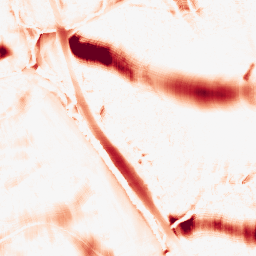
Category: morphological
Decomposition family: morphological_ellipse
Decomposition parameters: operation: opening
width: 50
height: 30
Upsampling method: lanczos
Upsampling parameters: scale: 8
Upsampling scale: 8